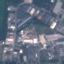
Land use / land cover: Industrial